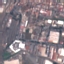
Land use / land cover class: Industrial